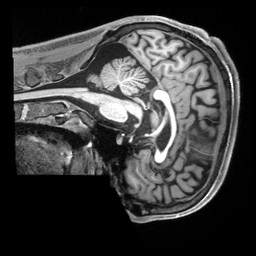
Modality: T1w
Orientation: sagittal
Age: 25
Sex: male
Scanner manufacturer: siemens
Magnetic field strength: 3 T
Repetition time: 2.3 s
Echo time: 0.00229 s